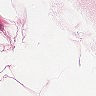
Metastatic tissue present: no